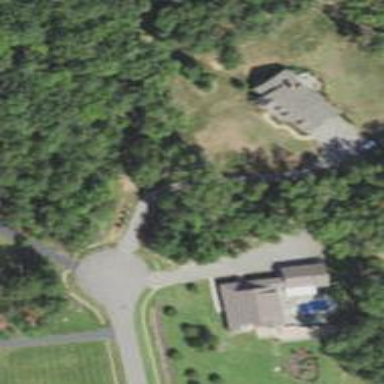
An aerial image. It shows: Driveway leading to service road.